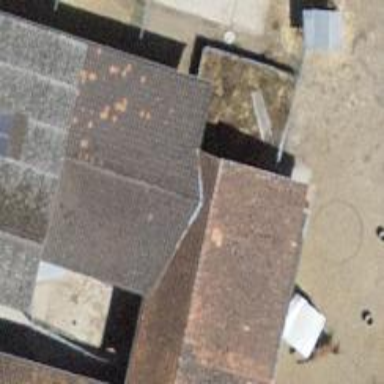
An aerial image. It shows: Barn.